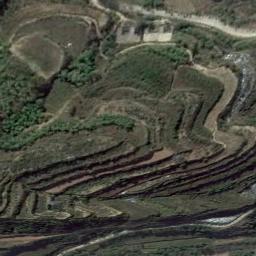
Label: terrace